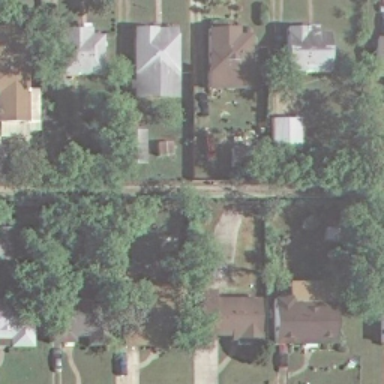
It is a medium residential area with a narrow road goes through this area .